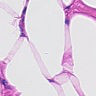
Metastatic tissue present: no